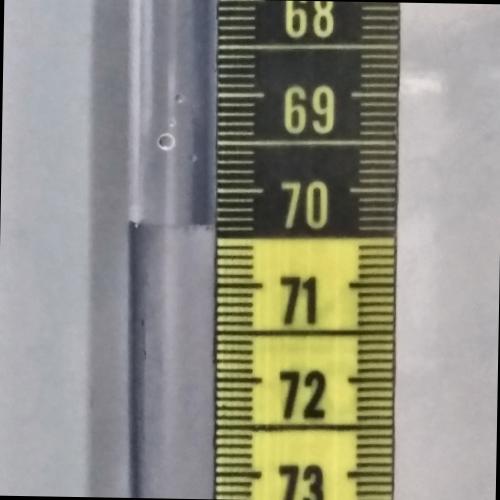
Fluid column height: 70.4 cm